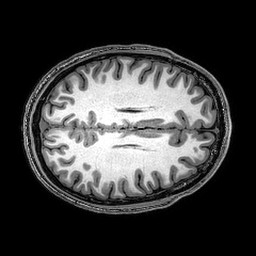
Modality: T1w
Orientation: axial
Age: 20
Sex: male
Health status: healthy
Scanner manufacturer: philips
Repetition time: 0.008296 s
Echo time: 0.00381 s